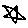
Label: star